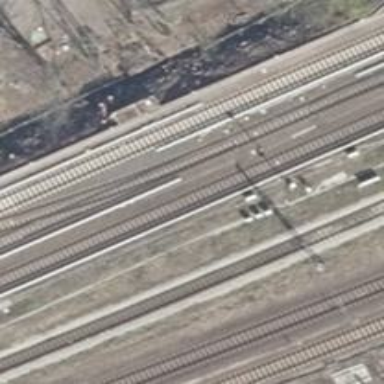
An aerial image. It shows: Railway signal.